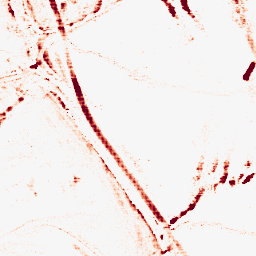
Category: morphological
Decomposition family: morphological_rect
Decomposition parameters: operation: opening
width: 10
height: 3
Upsampling method: sinc_hamming
Upsampling parameters: scale: 4
kernel_size: 4
Upsampling scale: 4